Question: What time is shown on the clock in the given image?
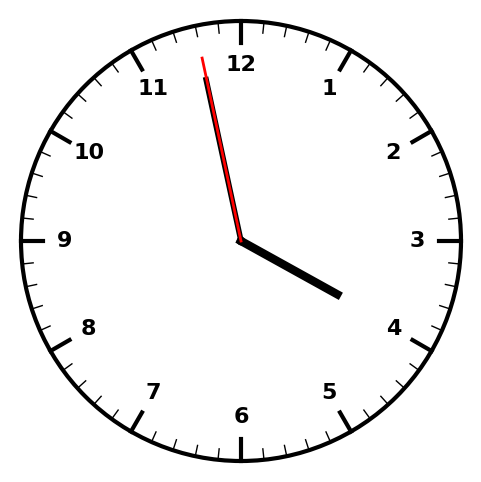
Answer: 03:57:58